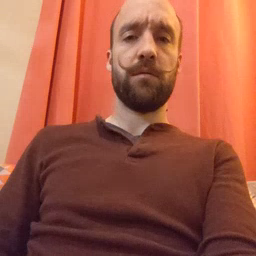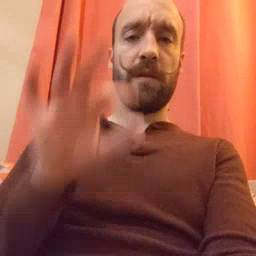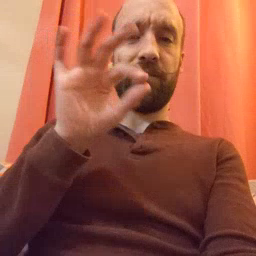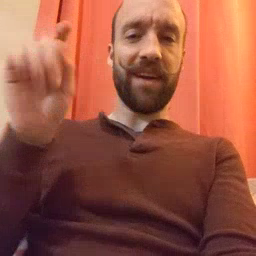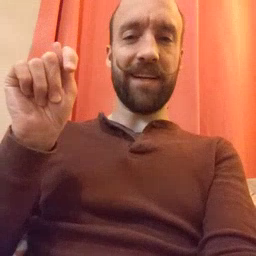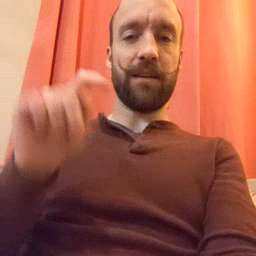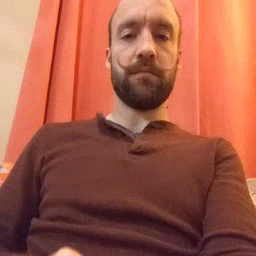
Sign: feet